Question: 1. I build a simple web based app for mobile that needs to interact with server via mail client. The Web App is in PHP.
2. In the Web App there's a link opening a mail client of mobile phone. It would be using the mailto: function and the code will look something like this (<a href="mailto:linkrequest@system.com">Request Link</a>)
3. This link would open the default mail client to send an empty message to the server.
4. The user needs to use mail client to send the empty message so it would just use it's default email of the user and to avoid making the user type for it's email.
5. After the server received the empty message it will automatically respond to the user with the data from the database.
The 'mailto:' function will be located inside a webapp. When sending the message to the server it needs to be unique () so there would be a distinctive attributes on the mail that is going to the server. So with that distinctive attribute server can now determine which email it would respond automatically and would not respond.
What solution do you suggest to my problem?

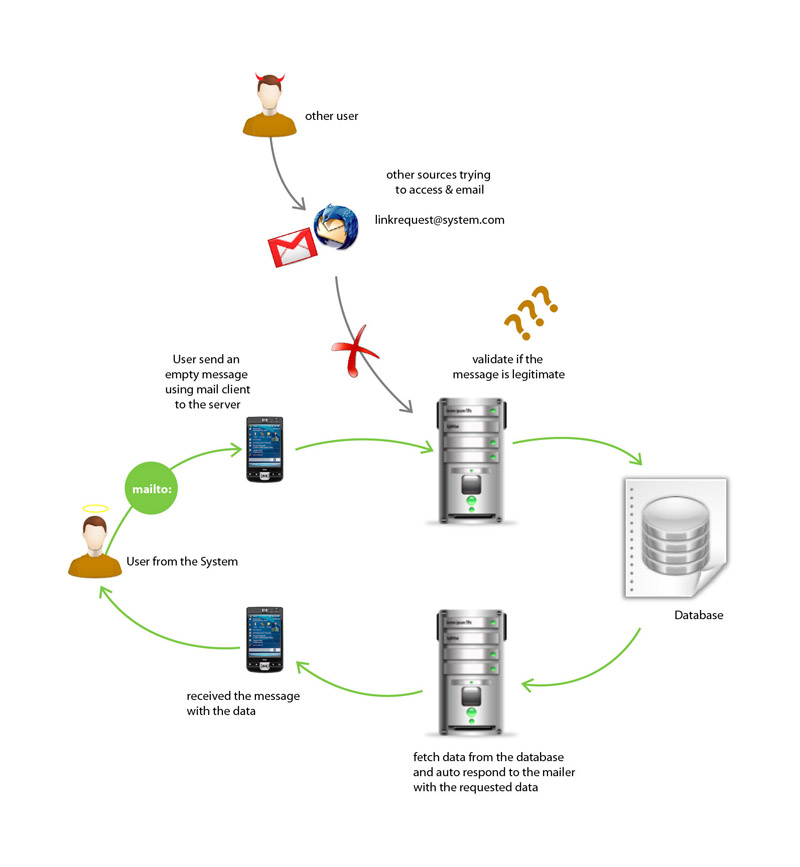
Answer: You can specify additional attributes in the email by embedding them in the mailto url like this (the line breaks are here only readability and you won't need to insert them into the URL):
'''
mailto:linkrequest@system.com
?subject=MobileUser
&X-Mailer=Baluba
&body=MobileUser!%0D%0ABla!
'''